Aerial crown-view tile of a tropical tree (Barro Colorado Island, Panama), acquired 20250715:
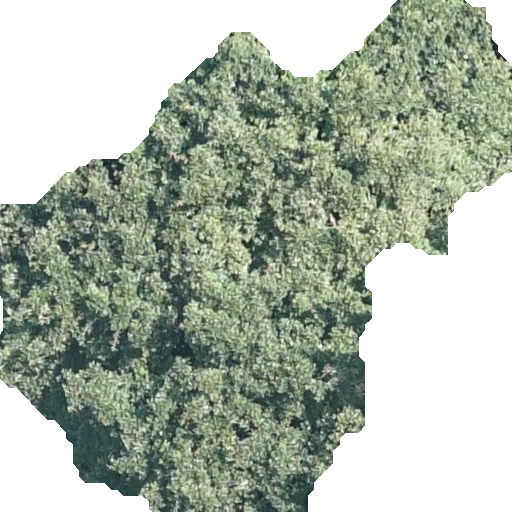
Species: Ficus obtusifolia
GBIF accepted scientific name: Ficus obtusifolia
Crown area: 258.94 m²